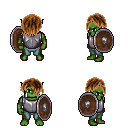
a pixel art fantasy rpg character, male body template, orc, green skin, steel chest armor, teal pants, brown bangs hairstyle, shield, four views (front, back, left, right), 2x2 character sprite sheet, small pixel art, hard edges, no anti-aliasing